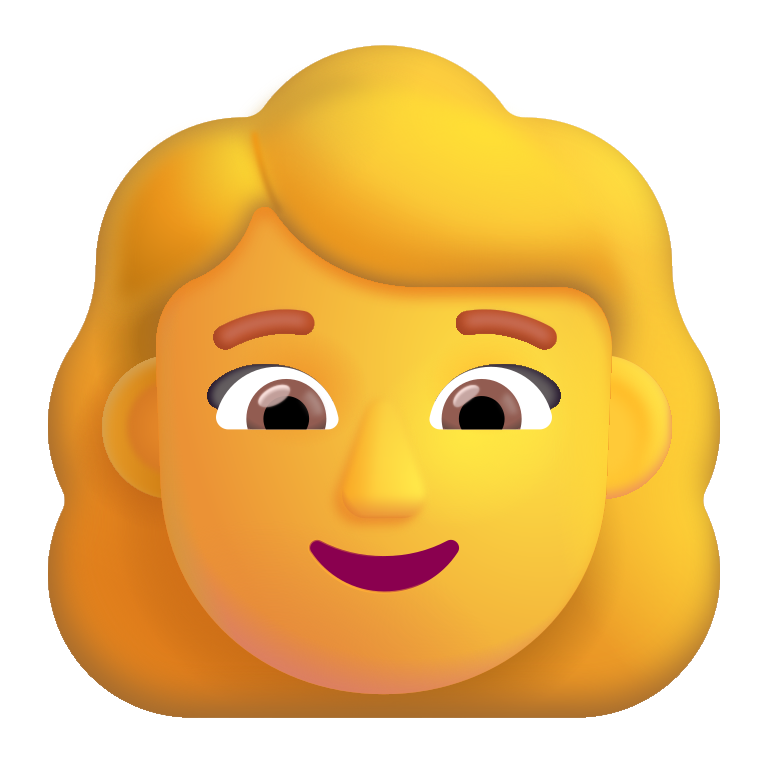
woman color default